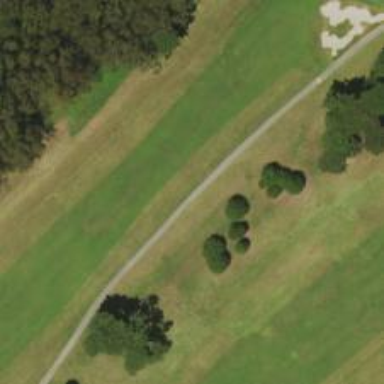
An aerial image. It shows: Service road used as golf cart path.